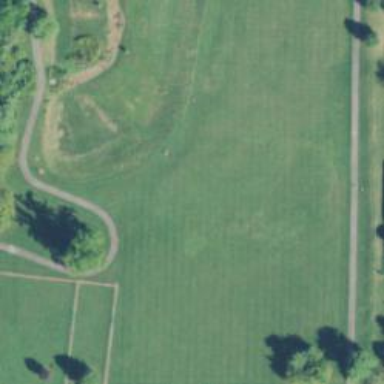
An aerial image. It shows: Disc golf basket.